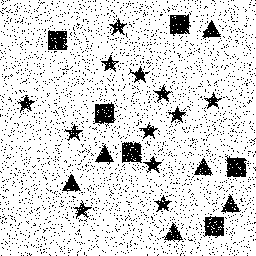
Squares: 6
Triangles: 6
Stars: 12
Total shapes: 24